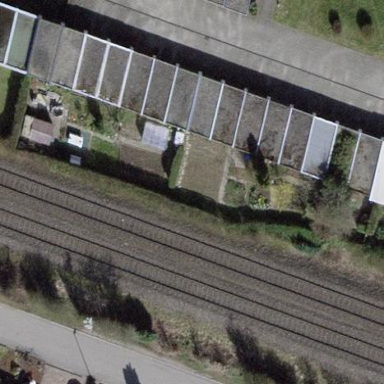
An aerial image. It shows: Group of garages.